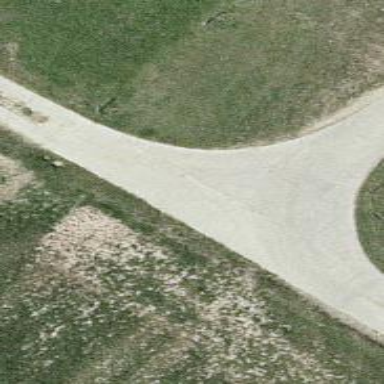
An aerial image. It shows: Unpaved service road.